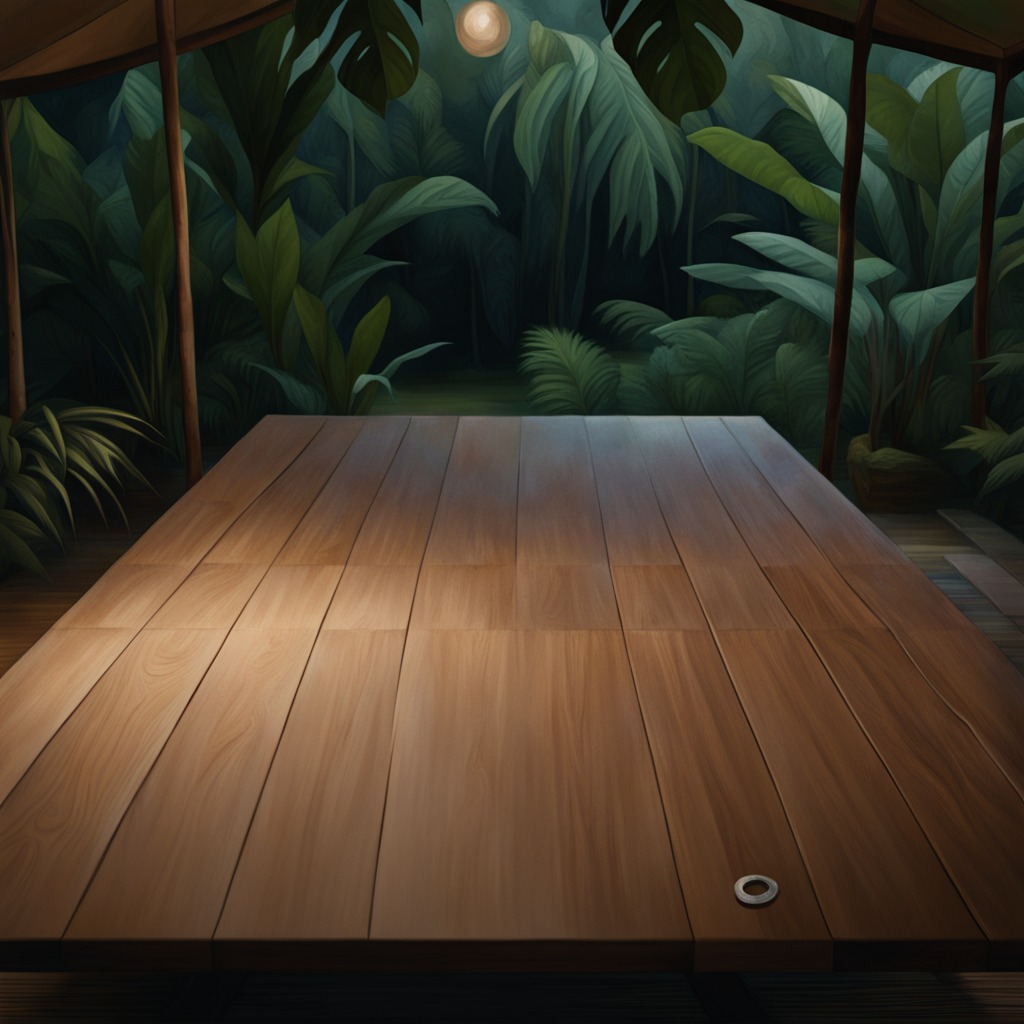
A flat metal washer lies on a wooden table inside a jungle field workshop tent at night.